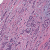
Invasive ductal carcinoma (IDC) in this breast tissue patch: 1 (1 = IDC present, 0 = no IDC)